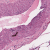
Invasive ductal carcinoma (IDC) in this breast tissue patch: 0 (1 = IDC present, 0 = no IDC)